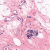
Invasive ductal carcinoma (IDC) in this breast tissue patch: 0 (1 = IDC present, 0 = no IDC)